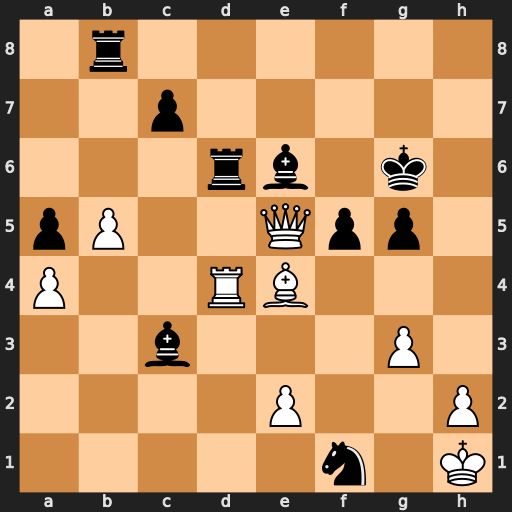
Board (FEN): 1r6/2p5/3rb1k1/pP2Qpp1/P2RB3/2b3P1/4P2P/5n1K
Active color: w
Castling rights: -
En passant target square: -
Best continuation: Bxf5+ Bxf5 Rxd6+